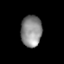
Tissue: lung
Cell type: Endothelial cells
Senescence score: 0.2233
Nuclear area (px): 640
Mean DAPI intensity: 140.5